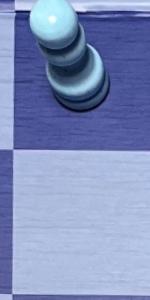
Label: Empty